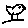
Label: bird